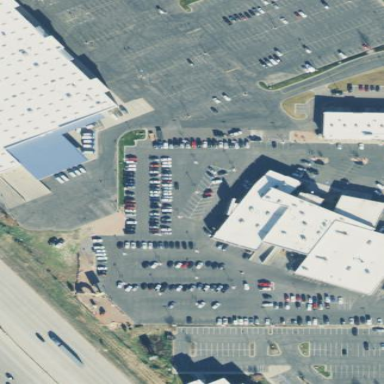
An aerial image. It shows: Retail area.